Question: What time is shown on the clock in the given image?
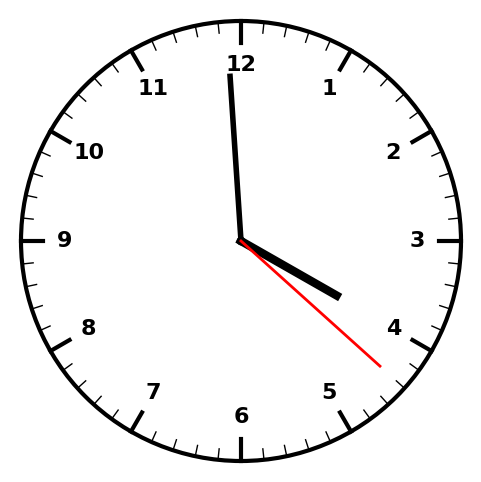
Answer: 03:59:22